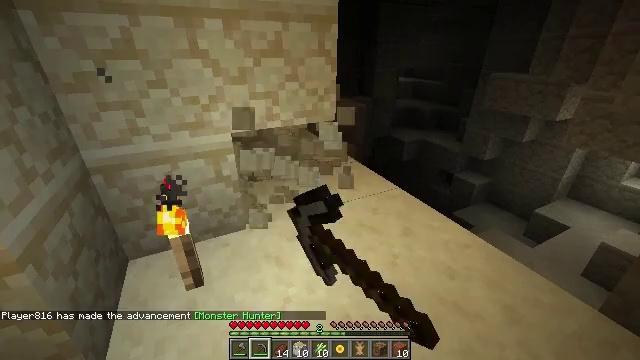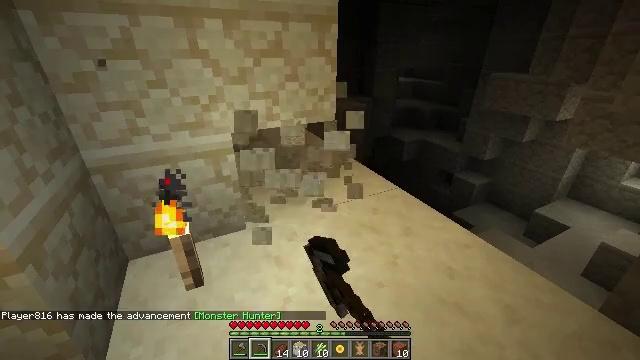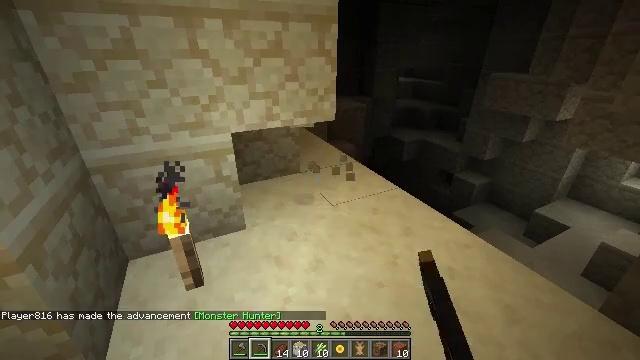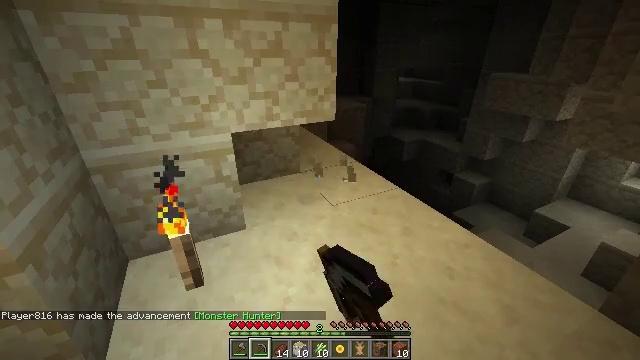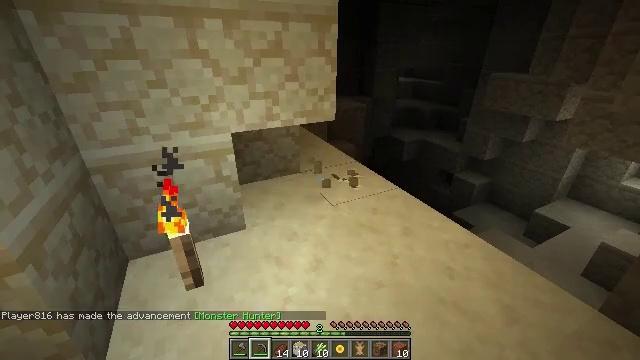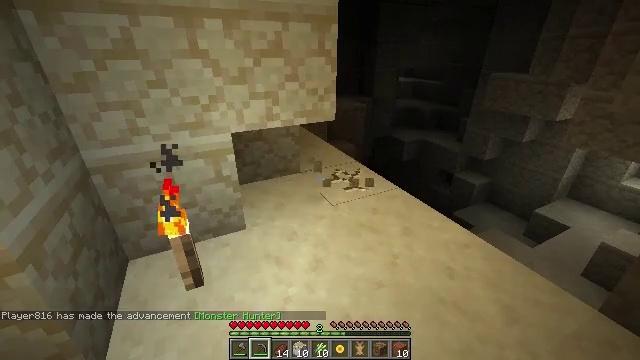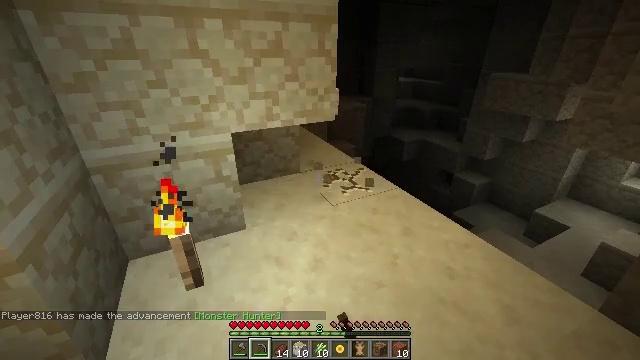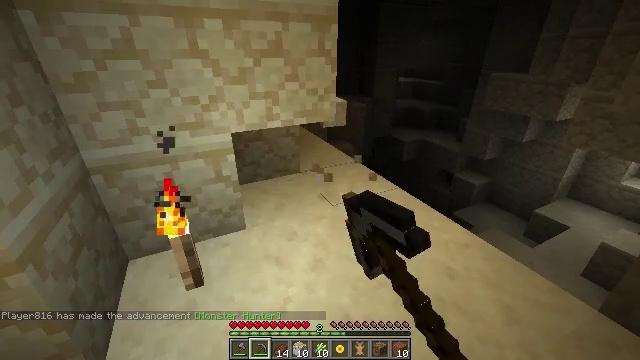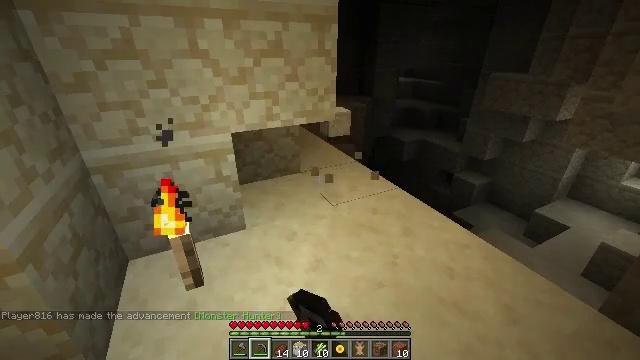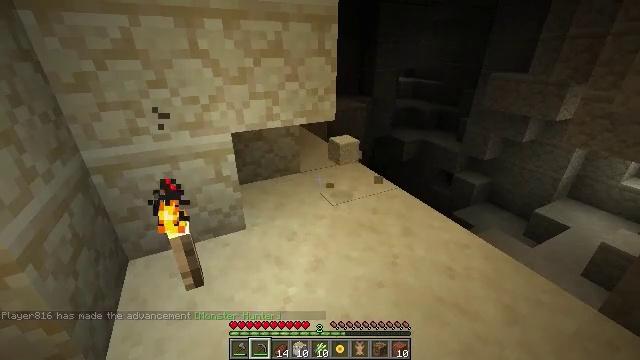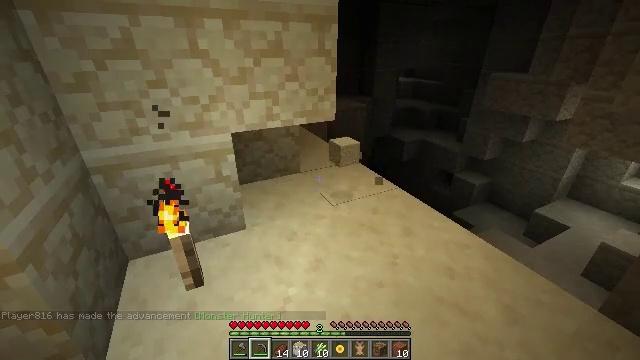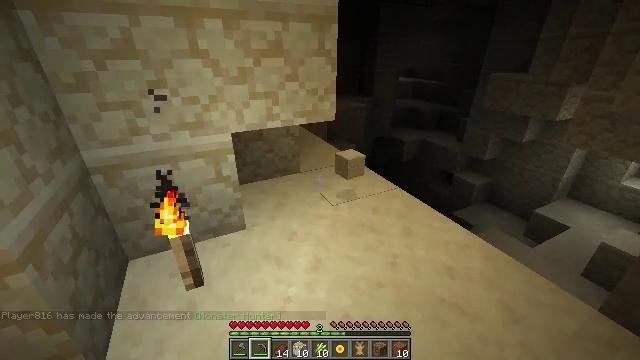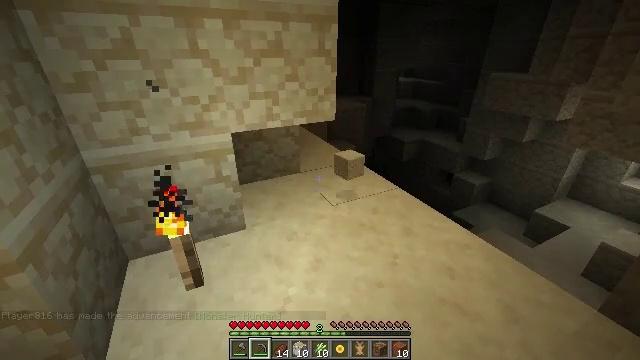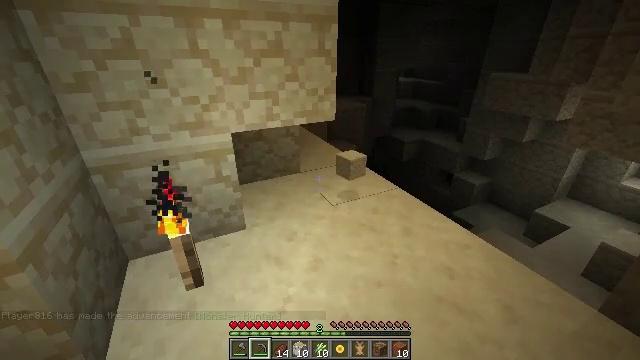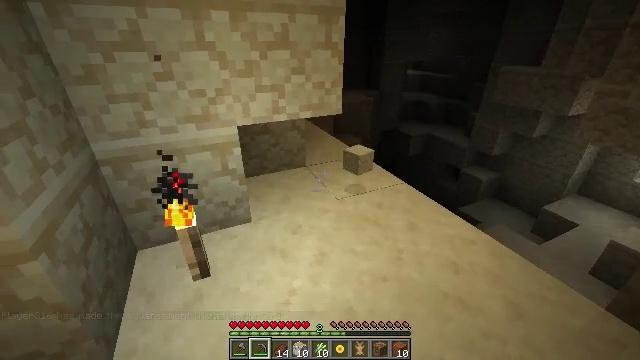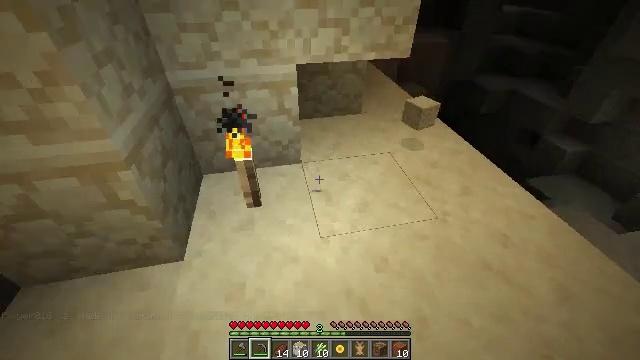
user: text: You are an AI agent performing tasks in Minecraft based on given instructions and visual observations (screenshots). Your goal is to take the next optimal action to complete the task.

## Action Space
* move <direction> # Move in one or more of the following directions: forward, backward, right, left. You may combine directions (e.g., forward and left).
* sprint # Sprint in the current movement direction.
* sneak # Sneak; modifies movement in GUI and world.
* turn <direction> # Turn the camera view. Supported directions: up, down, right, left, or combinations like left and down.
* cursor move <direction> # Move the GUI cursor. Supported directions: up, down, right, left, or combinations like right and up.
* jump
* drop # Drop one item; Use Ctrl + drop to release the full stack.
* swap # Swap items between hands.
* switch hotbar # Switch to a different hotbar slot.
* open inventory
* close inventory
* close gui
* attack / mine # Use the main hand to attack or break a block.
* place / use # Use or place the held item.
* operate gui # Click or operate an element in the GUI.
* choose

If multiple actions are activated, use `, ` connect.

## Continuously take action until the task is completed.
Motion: motion action
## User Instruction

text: Gather the torch from its position.
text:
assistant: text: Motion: attack / mine
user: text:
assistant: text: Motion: attack / mine
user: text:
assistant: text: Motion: attack / mine
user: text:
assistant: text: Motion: attack / mine
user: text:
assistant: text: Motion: attack / mine
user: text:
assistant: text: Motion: attack / mine
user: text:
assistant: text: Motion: no_op
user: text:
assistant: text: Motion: no_op
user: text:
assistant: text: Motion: no_op
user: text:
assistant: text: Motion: no_op
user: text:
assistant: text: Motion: no_op
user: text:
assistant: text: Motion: no_op
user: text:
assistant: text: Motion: no_op
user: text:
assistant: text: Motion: turn left and down
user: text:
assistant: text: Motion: turn left and down
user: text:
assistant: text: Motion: turn left and down
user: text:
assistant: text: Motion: turn left and down
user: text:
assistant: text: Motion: no_op
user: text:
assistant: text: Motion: no_op
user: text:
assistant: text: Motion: no_op
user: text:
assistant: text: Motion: no_op
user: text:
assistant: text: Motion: turn left and up
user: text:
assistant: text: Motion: turn up
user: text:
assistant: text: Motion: turn up
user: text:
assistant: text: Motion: turn up
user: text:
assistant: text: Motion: attack / mine
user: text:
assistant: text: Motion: attack / mine
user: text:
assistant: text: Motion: attack / mine
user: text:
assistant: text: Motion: no_op
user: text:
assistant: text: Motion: no_op